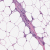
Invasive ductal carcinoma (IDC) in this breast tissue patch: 0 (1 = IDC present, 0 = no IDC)